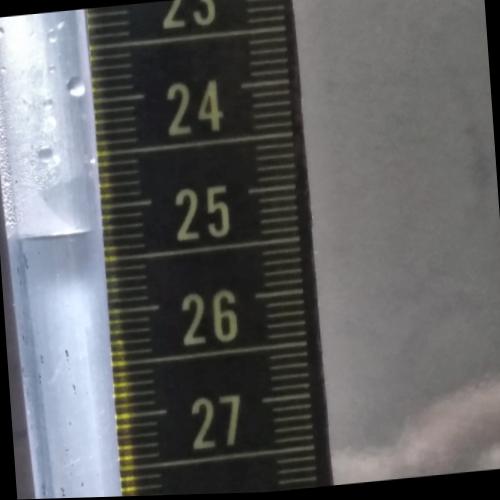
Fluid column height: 25.2 cm